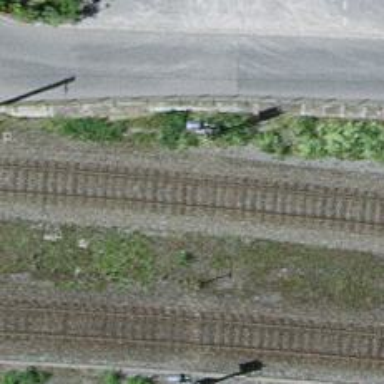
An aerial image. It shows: Railway signal.